Interaction volume radius: 5 \u00c5
Interaction volume height: 10 \u00c5
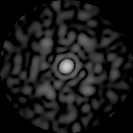
Disorder parameter: 0.8177